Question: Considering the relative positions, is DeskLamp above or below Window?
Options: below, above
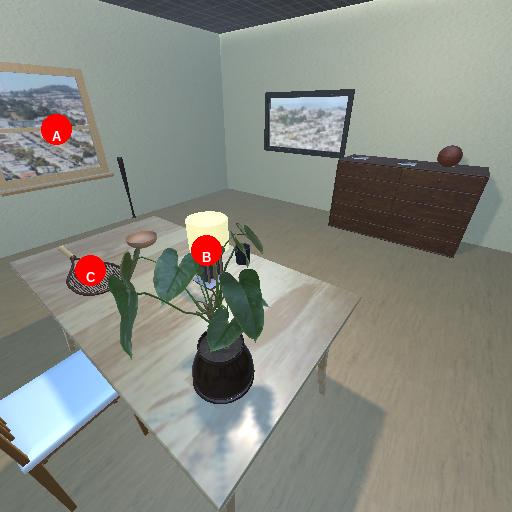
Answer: below